Field crop: maize
Growth stage: 1
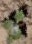
Species: chenopodium